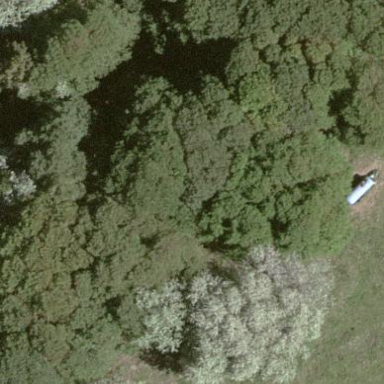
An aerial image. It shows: Forest area.